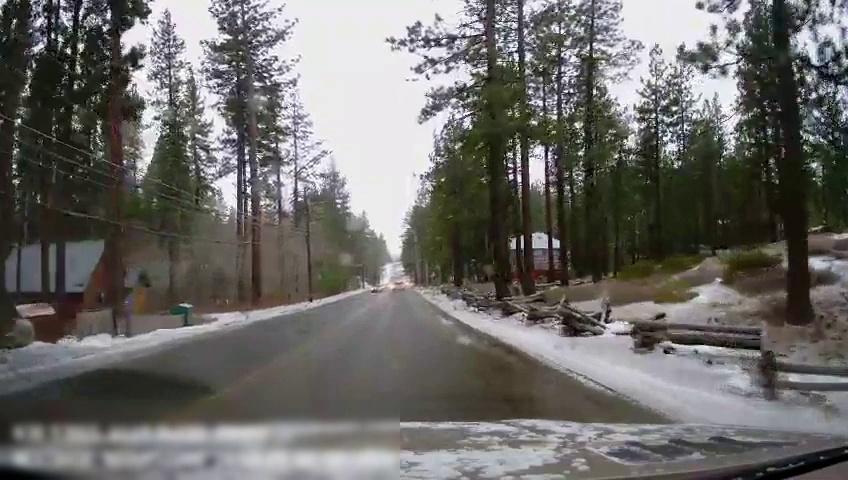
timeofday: Day
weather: Snowy
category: Drivable Space